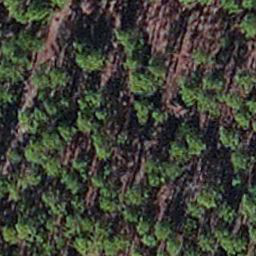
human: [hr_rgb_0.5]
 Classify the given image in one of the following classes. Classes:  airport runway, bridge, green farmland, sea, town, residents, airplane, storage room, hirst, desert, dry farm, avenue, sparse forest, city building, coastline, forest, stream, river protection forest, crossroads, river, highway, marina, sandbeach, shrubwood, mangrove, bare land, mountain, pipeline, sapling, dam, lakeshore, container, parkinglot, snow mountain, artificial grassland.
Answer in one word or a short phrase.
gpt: sapling